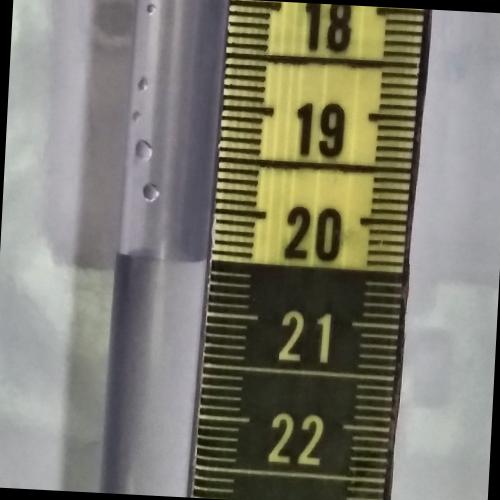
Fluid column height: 20.5 cm